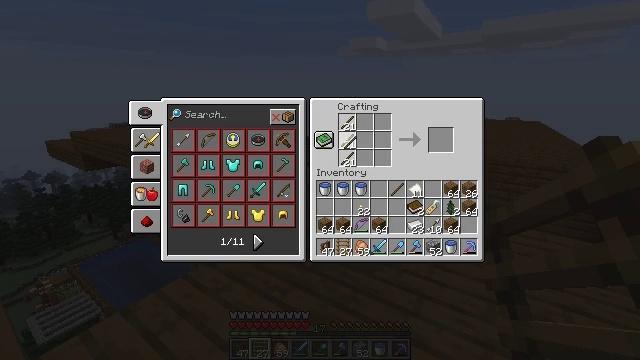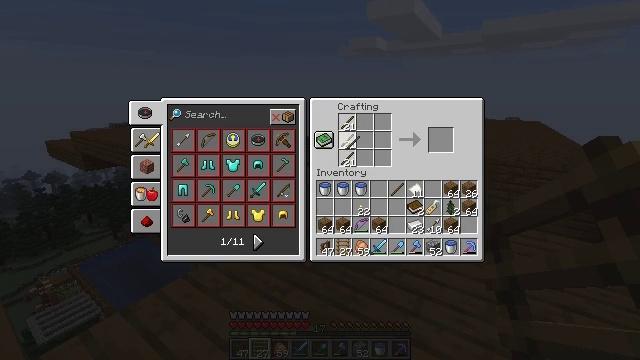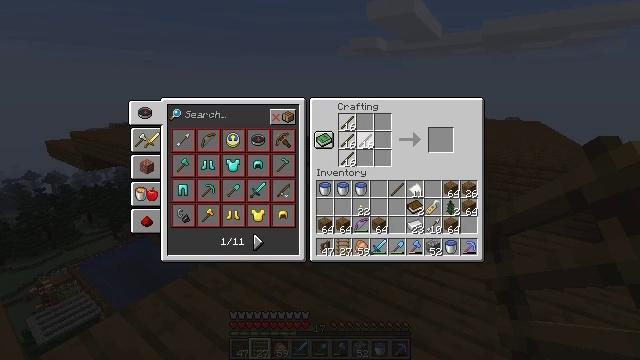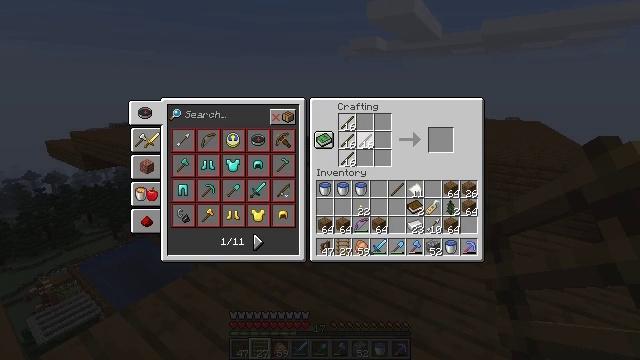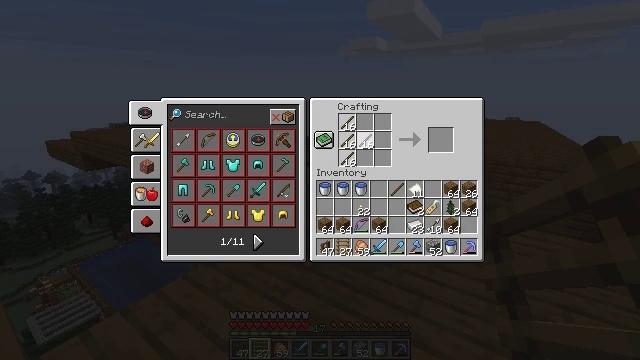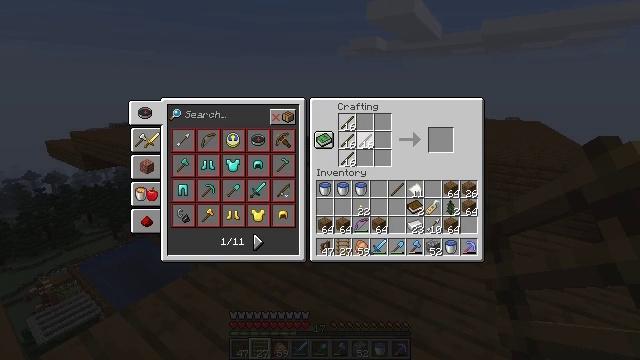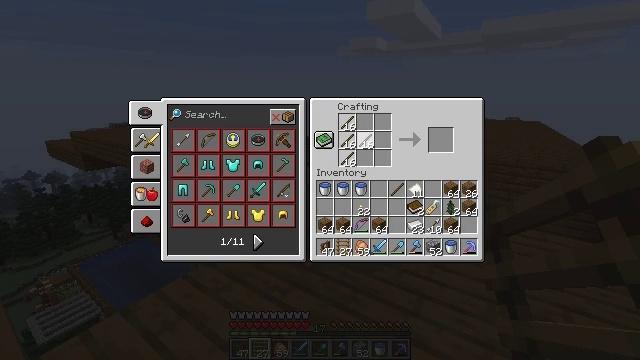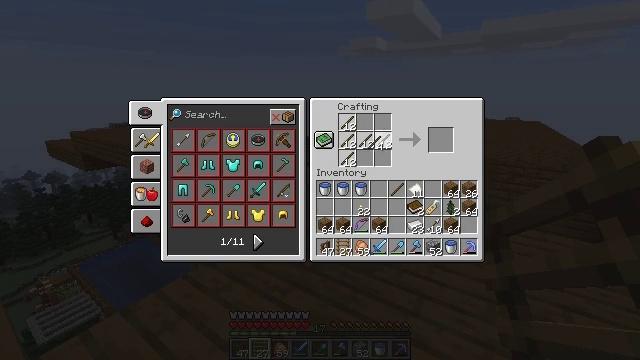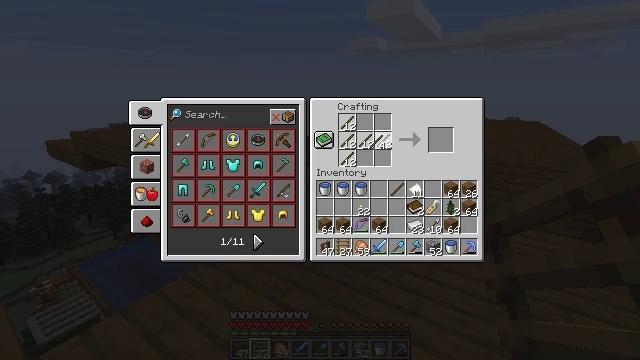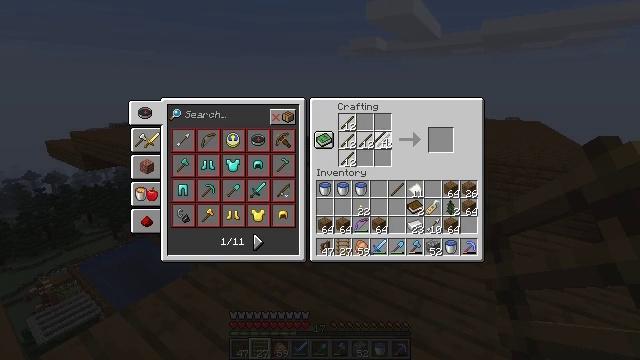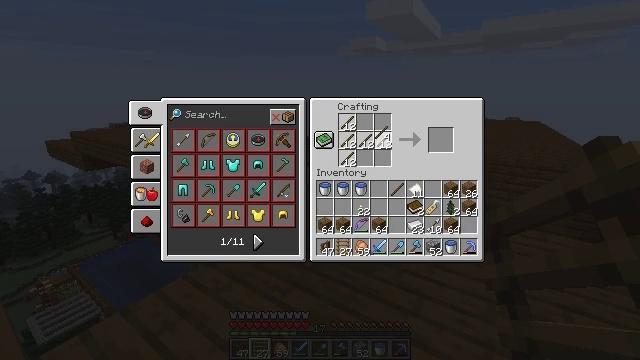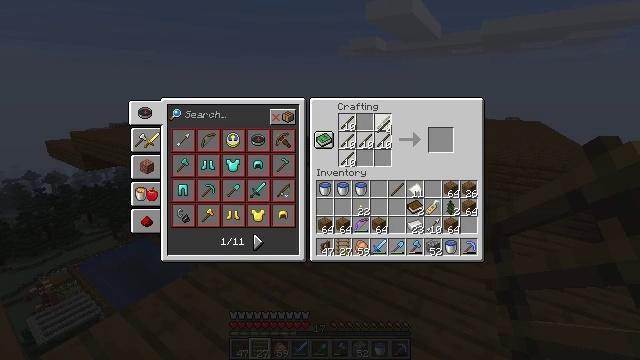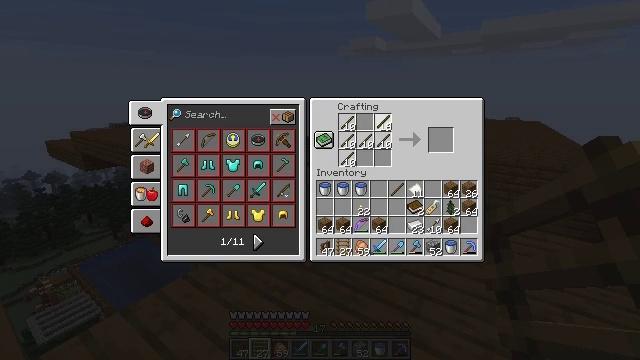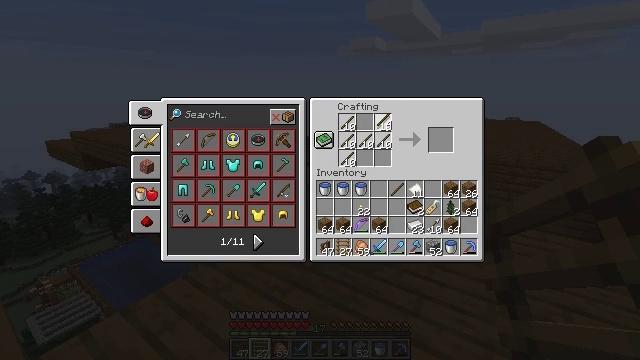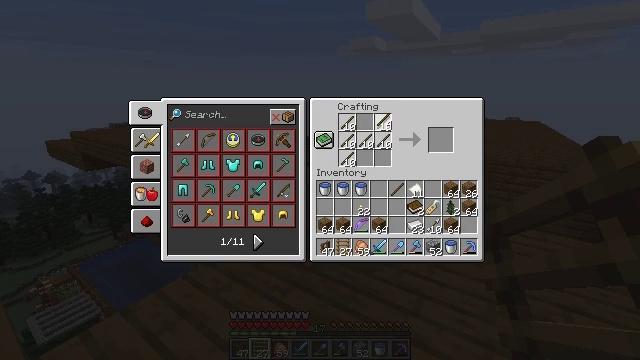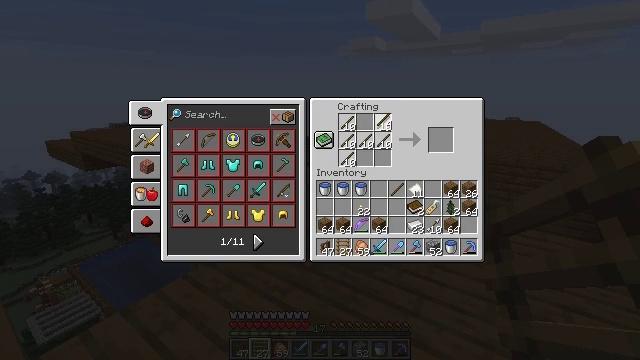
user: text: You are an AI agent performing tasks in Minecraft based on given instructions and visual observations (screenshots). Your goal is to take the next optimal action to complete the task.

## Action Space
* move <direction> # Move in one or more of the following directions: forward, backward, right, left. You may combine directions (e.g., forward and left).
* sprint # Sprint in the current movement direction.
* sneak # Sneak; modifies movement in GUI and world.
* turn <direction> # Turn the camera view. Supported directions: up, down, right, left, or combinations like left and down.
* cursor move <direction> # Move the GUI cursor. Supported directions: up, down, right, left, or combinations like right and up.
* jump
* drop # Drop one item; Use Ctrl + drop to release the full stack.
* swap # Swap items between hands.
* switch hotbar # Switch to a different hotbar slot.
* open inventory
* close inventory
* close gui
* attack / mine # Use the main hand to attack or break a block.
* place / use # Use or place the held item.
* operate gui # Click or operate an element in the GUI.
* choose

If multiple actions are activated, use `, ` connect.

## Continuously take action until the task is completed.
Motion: motion action
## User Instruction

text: Interact with the crafting table to craft a ladder.
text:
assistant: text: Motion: operate gui
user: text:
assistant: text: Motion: operate gui
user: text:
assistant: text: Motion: operate gui
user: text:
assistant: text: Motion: operate gui
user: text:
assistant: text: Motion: operate gui
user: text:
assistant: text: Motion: operate gui
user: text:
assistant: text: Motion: operate gui
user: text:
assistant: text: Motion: operate gui
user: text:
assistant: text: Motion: operate gui
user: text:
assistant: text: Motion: operate gui
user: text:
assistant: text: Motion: operate gui
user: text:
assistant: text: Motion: operate gui
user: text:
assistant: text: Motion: operate gui
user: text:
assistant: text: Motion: operate gui
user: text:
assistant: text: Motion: operate gui
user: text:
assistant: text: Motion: operate gui
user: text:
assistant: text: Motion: operate gui
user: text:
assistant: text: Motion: cursor move down, operate gui
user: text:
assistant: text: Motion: cursor move down, operate gui
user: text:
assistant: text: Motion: operate gui
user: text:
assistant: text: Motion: operate gui
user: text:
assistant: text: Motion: operate gui
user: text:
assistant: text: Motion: operate gui
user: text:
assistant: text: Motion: operate gui
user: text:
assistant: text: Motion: operate gui
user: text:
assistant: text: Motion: operate gui
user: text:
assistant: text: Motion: operate gui
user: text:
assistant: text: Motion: operate gui
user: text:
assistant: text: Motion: no_op
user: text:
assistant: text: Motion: cursor move right and down